Aerial crown-view tile of a tropical tree (Barro Colorado Island, Panama), acquired 20250217:
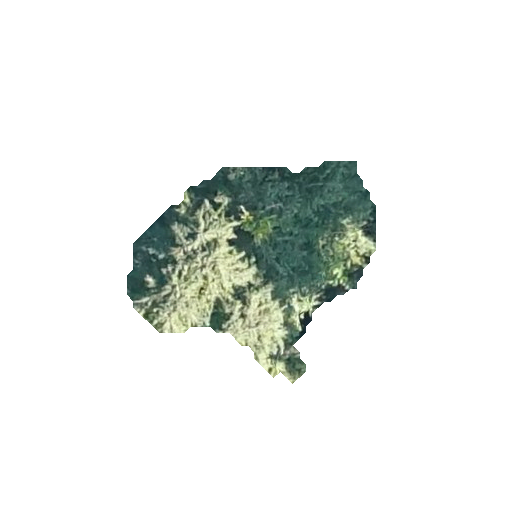
Species: Quararibea stenophylla
GBIF accepted scientific name: Quararibea stenophylla
Crown area: 51.705 m²